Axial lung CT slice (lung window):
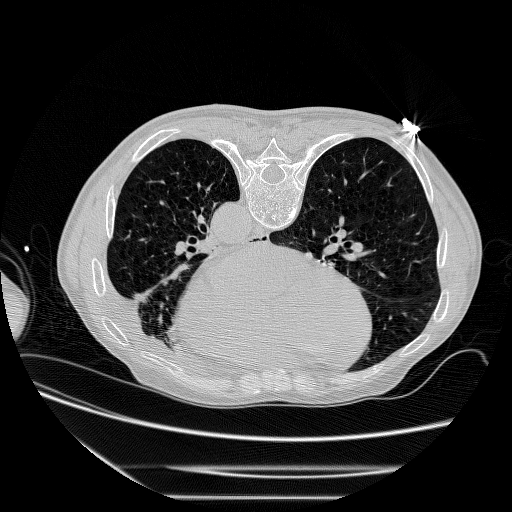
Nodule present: no